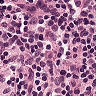
Metastatic tissue present: no